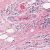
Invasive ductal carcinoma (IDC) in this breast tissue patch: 0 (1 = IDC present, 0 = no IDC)